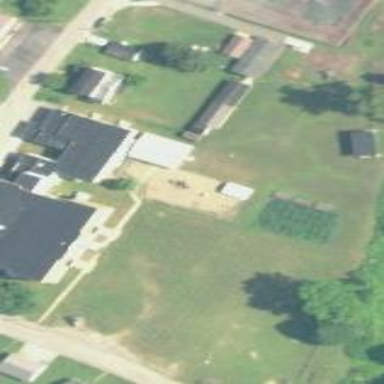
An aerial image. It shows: School building.